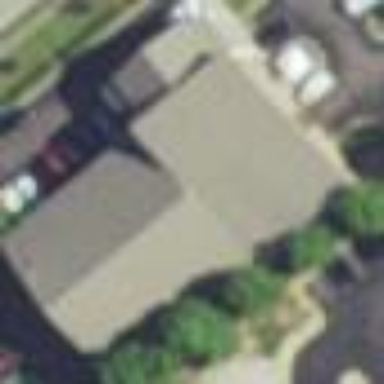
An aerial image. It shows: Building.